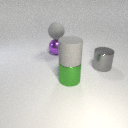
large gray metal cylinder in front of large purple metal sphere